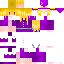
A female human skin with pale skin, wearing blonde long hair dressed in a yellow robe top and brown pants, featuring a closed mouth.